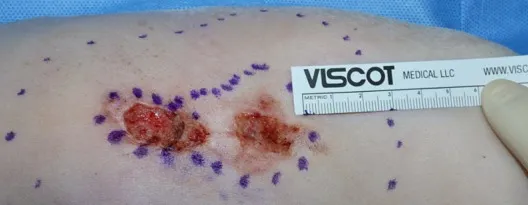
Flank skin mass resection and lymphadenectomy. (A) The flank mass was excised with a 3-cm margin, including the subcutaneous fat.
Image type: medical_photograph (other_medical_photograph)